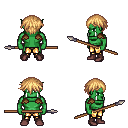
a pixel art fantasy rpg character, male body template, orc, green skin, leather shoulder armor, gold greaves, light blonde short bangs hairstyle, maroon shoes, spear, four views (front, back, left, right), 2x2 character sprite sheet, small pixel art, hard edges, no anti-aliasing